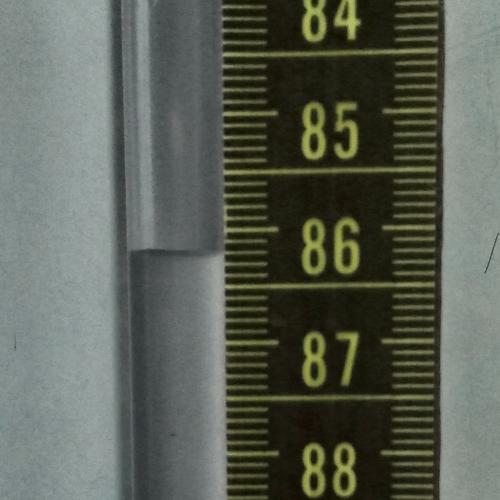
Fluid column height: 86.2 cm